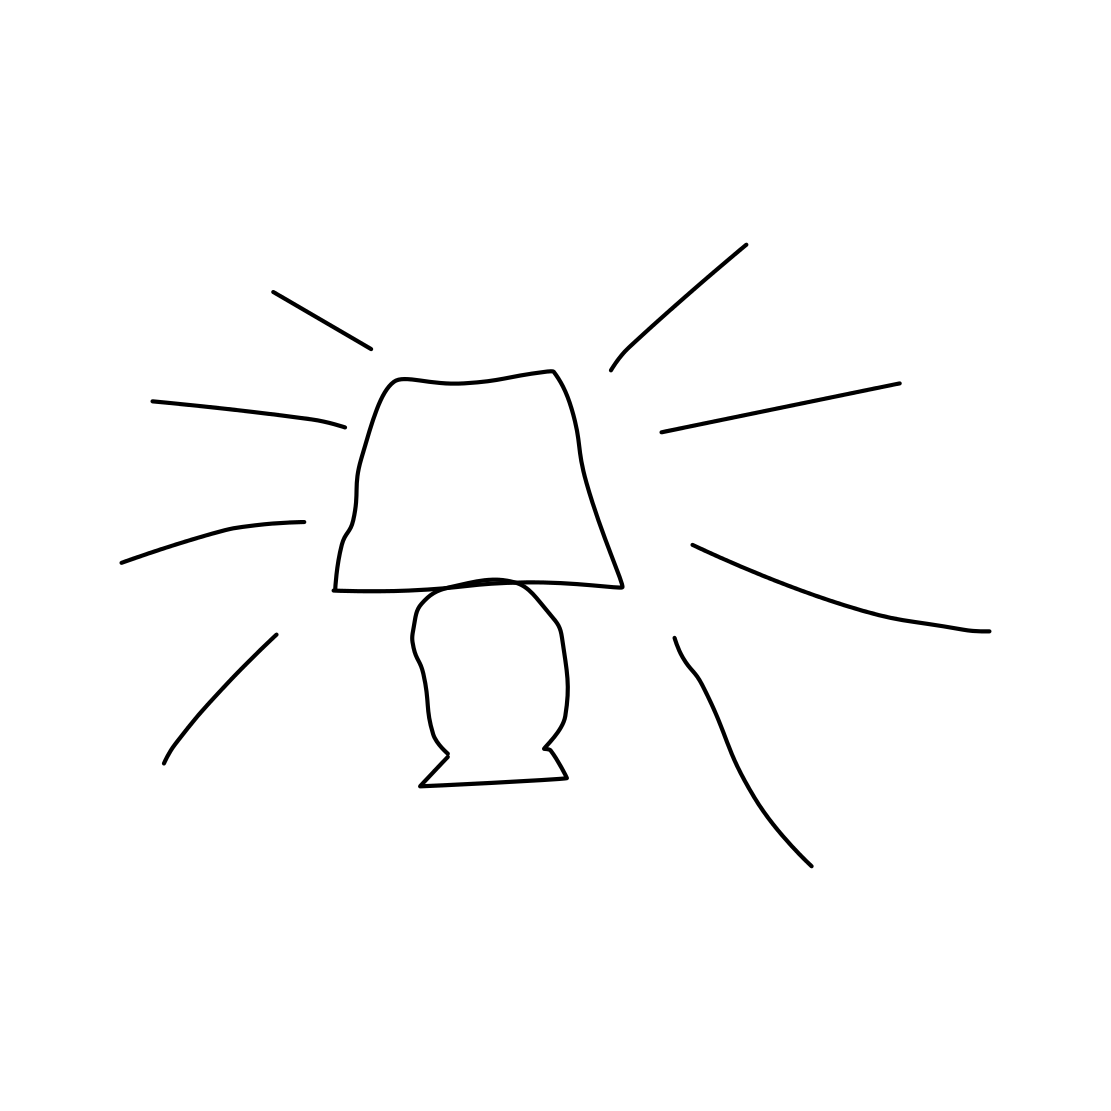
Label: tablelamp